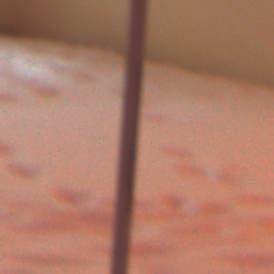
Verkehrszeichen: Ufer
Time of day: Night
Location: Outdoor (Urban)
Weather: Overcast
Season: Winter
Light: Artificial